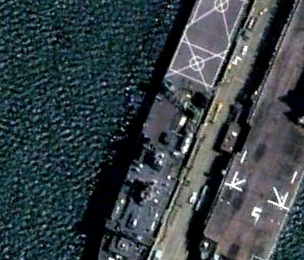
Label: combat